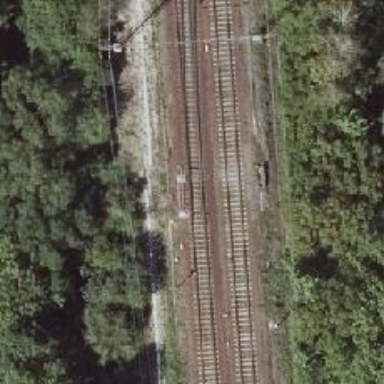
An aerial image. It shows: Railway track with contact lines for electrification.